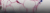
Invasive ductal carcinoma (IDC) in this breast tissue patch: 0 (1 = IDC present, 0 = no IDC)